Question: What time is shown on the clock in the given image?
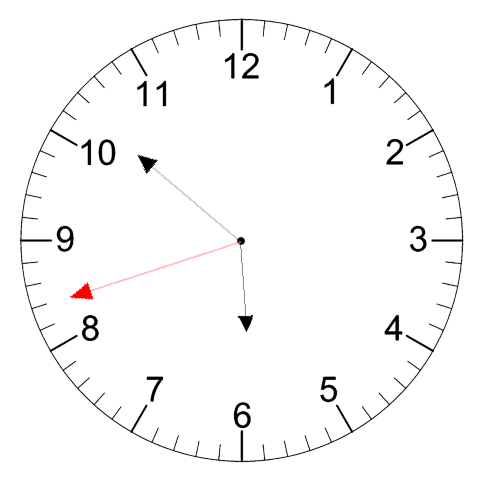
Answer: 05:51:42